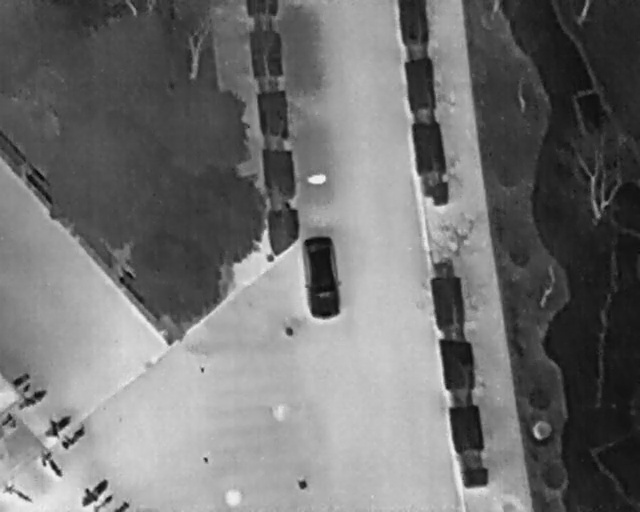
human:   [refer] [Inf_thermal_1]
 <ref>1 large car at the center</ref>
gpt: <box>[[43, 50, 56, 58, 171]]</box>

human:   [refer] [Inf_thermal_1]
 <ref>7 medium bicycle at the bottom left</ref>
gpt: <box>[[4, 74, 6, 81, 149], [7, 79, 10, 86, 147], [10, 82, 12, 88, 143], [5, 89, 10, 92, 142], [0, 94, 5, 97, 113], [13, 92, 15, 99, 140], [14, 96, 17, 100, 2]]</box>

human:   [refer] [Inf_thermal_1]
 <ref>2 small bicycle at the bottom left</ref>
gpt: <box>[[2, 72, 4, 76, 144], [18, 97, 19, 100, 2]]</box>